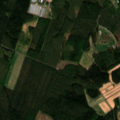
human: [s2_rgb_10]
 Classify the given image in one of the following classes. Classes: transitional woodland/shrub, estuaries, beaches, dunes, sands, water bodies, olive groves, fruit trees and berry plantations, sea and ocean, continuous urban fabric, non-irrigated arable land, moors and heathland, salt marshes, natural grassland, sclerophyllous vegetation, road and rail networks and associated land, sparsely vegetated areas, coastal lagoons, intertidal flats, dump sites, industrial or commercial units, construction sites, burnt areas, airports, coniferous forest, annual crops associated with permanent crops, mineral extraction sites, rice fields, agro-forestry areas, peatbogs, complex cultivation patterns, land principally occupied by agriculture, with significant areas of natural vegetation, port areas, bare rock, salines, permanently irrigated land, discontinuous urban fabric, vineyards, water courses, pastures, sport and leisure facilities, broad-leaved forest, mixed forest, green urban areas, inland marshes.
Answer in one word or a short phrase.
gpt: non-irrigated arable land, coniferous forest, mixed forest